Field crop: tomato
Growth stage: 1
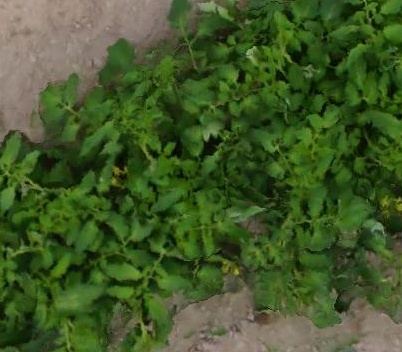
Species: tomato